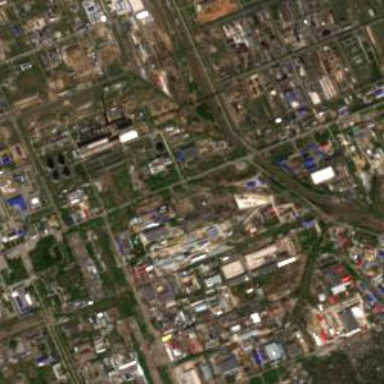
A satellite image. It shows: Industrial area.